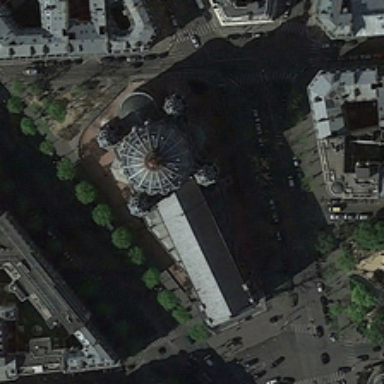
Some buildings and green trees are around a church .